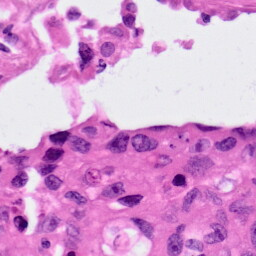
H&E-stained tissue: Lung